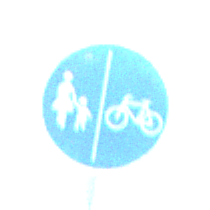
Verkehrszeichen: GetrennterRadUndGehwegRadwegRechts
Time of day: Night
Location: Outdoor (Nature)
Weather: PartlyCloudy
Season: NotSpecified
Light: Natural